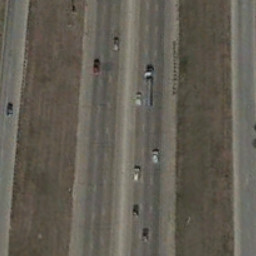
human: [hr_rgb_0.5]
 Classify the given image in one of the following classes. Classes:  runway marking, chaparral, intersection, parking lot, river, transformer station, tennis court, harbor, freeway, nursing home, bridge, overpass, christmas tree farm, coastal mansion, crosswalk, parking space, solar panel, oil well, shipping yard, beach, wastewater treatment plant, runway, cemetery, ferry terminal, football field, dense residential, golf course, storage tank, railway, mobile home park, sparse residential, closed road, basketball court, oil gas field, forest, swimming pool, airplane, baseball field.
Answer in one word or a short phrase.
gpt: freeway